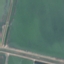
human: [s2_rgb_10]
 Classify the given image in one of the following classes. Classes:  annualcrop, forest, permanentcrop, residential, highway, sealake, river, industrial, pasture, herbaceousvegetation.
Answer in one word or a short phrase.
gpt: SeaLake